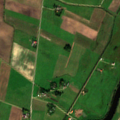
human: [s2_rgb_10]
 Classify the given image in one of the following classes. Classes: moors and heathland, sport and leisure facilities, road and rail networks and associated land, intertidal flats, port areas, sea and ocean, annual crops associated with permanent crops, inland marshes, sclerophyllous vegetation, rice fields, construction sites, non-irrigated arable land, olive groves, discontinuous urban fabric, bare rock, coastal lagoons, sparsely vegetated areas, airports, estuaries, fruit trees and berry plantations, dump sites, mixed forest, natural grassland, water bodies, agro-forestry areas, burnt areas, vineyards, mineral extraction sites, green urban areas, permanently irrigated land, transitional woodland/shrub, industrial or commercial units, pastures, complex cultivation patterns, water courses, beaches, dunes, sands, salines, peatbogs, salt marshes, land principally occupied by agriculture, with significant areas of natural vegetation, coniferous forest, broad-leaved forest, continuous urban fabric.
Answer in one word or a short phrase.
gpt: non-irrigated arable land, pastures, complex cultivation patterns, water courses